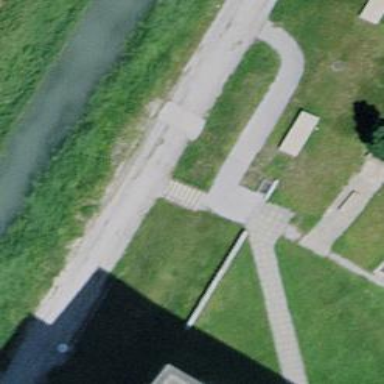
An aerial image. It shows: Set of steps on the road.